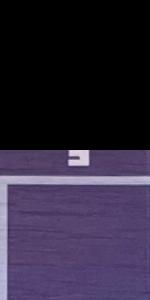
Label: Empty